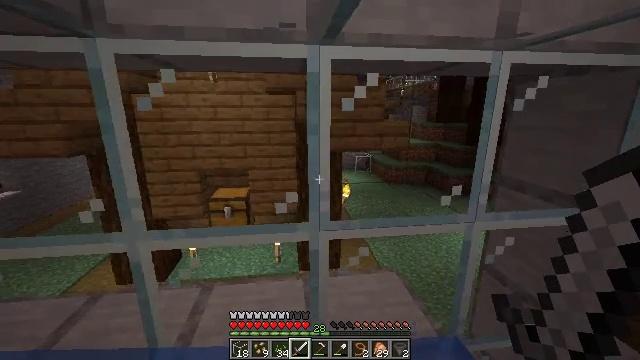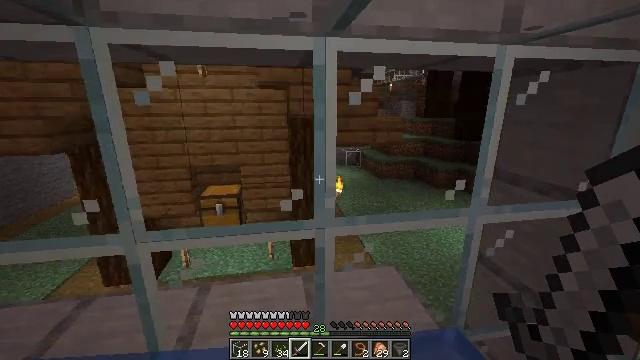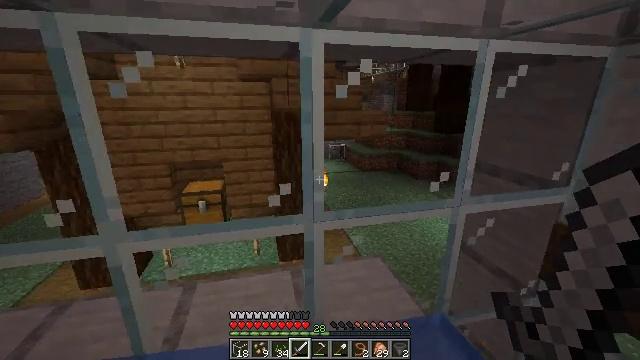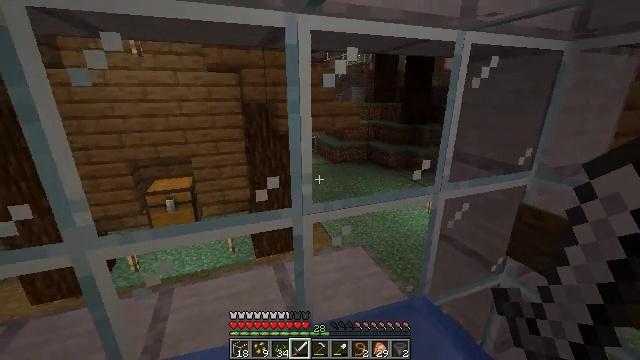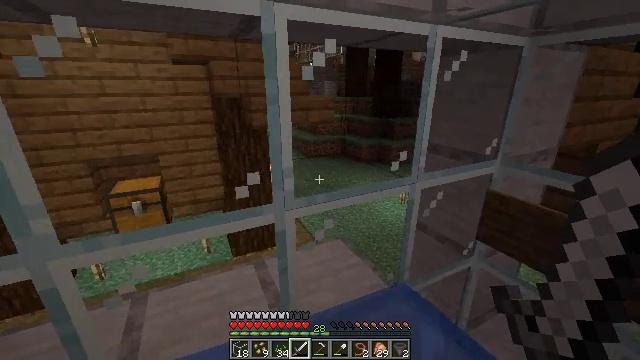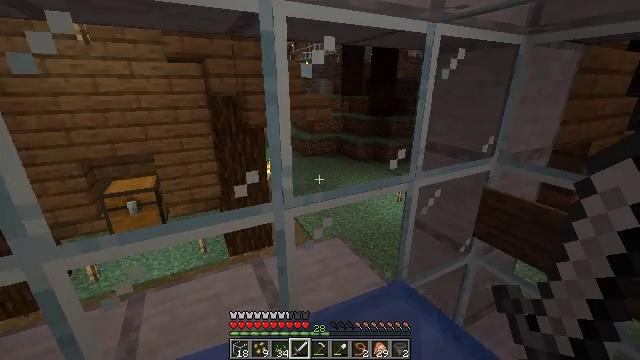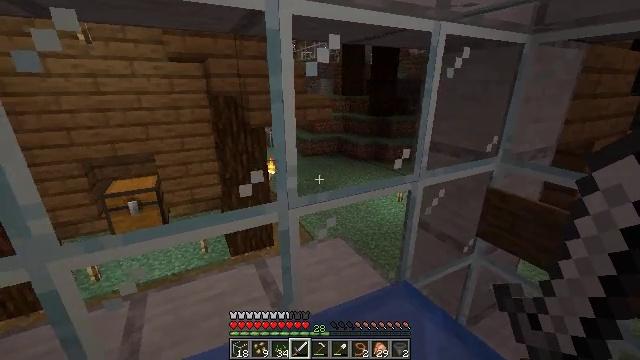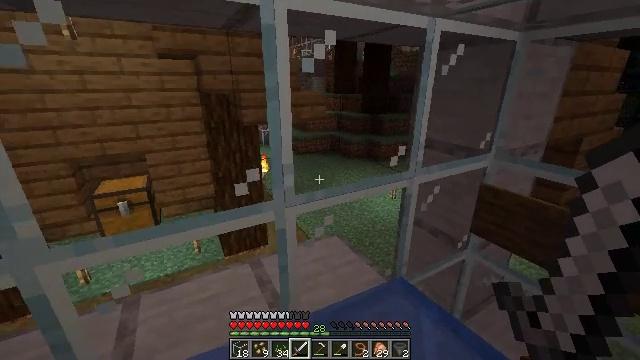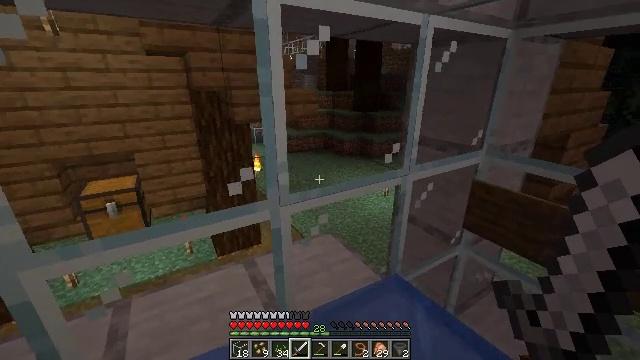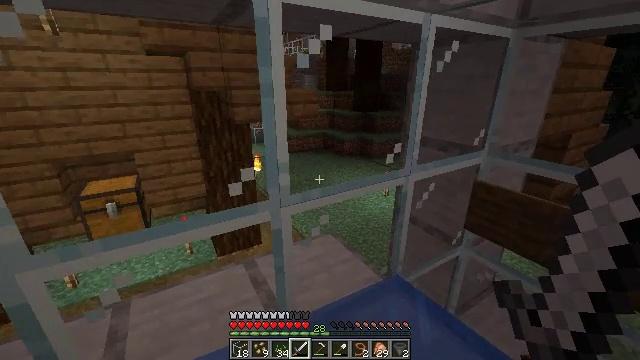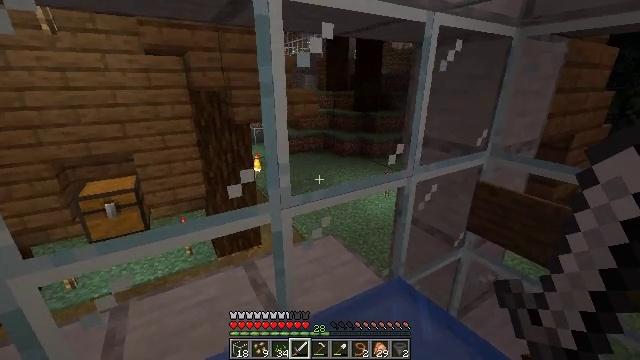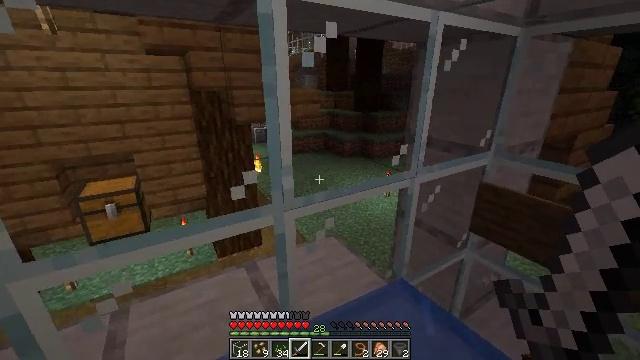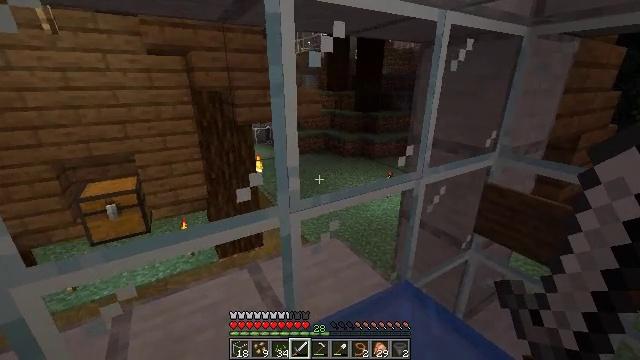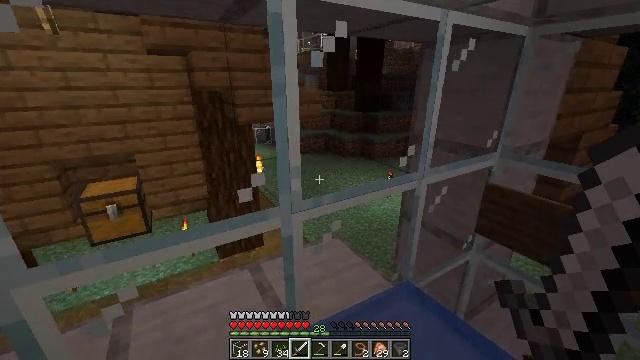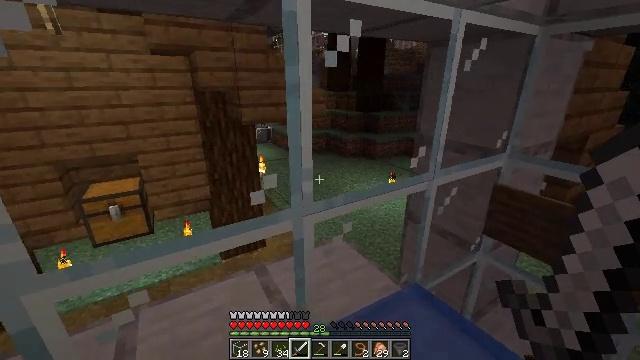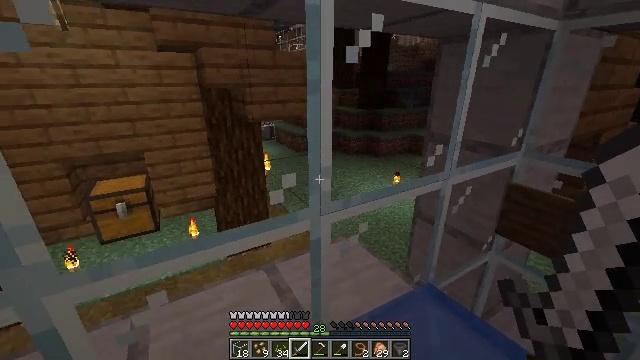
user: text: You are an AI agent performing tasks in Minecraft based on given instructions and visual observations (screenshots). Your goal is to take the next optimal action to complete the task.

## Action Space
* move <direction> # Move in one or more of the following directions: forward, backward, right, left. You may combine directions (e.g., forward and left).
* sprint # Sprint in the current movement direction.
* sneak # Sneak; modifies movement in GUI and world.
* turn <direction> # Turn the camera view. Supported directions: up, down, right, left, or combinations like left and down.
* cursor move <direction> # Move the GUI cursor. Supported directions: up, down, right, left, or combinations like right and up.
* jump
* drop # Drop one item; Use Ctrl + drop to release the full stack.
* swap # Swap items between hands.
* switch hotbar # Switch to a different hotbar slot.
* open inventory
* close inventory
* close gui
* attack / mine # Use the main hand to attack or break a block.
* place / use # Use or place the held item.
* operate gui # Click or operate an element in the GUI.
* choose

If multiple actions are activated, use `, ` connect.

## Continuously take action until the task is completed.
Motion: motion action
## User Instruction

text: Remove the glass to use the space.
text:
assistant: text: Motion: move left, turn right and down
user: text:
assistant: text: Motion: turn right and down
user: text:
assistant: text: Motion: turn right and down
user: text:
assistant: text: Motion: turn right and down
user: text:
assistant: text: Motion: no_op
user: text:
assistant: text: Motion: no_op
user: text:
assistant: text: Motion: turn right
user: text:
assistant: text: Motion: turn right
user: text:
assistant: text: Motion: no_op
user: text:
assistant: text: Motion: no_op
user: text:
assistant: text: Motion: move left
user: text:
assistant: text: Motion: move left
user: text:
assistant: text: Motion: move left
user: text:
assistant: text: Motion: move left
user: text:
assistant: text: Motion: move left
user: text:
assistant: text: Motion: move left
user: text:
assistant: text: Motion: move back and move left
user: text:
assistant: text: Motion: move back and move left
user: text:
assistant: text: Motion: move back and move left
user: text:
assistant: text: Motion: move back
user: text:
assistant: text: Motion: move back
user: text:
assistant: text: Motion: move back
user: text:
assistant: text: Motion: move back
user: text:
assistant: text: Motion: move back
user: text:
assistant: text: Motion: move back
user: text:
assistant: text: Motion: move back
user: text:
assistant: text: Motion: move back and move right
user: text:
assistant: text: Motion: move back and move right
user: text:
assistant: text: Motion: move back and move right
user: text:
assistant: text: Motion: move right